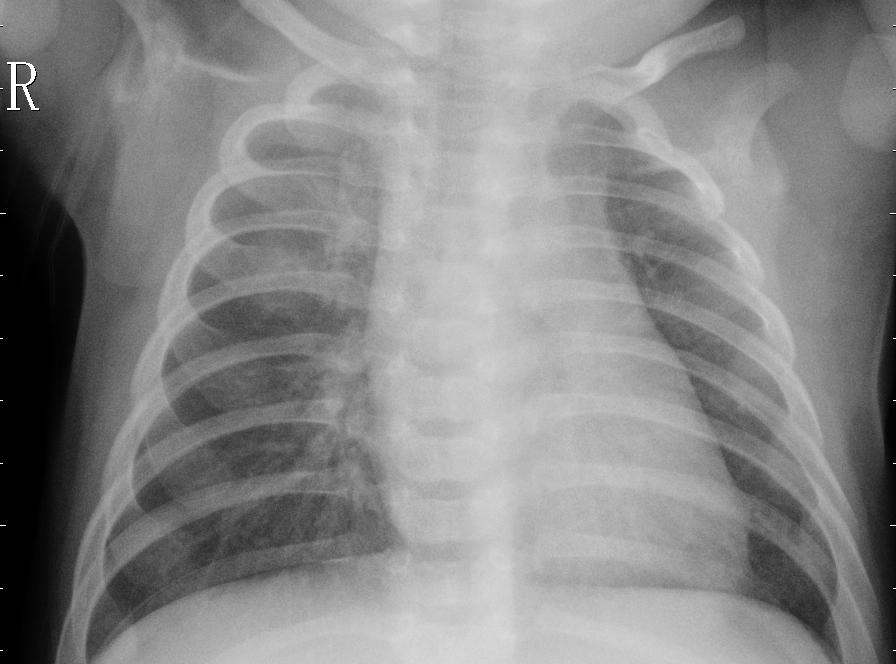
Diagnosis: PNEUMONIA